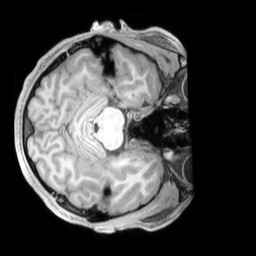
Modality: T1w
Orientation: axial
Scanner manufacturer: siemens
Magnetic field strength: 3 T
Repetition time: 2.3 s
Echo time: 0.00226 s